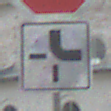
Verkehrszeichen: VerlaufVorfahrtsstrasse4
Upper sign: Stop
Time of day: MorningAfternoon
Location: Outdoor (Nature)
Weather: PartlyCloudy
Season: Autumn
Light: Natural